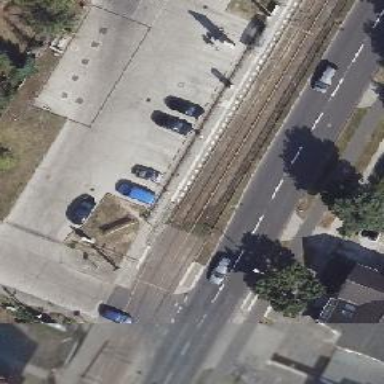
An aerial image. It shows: Tram stop position for public transport.